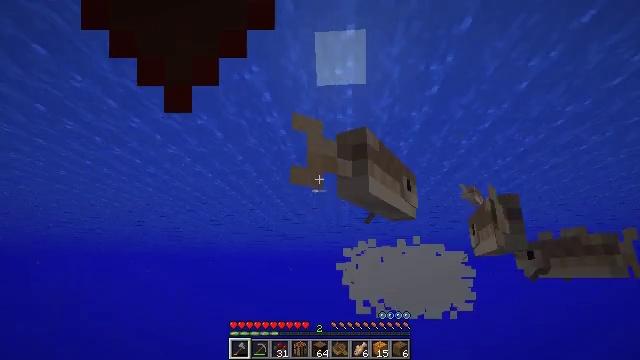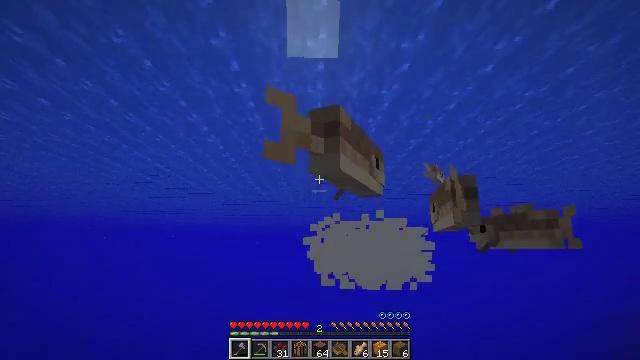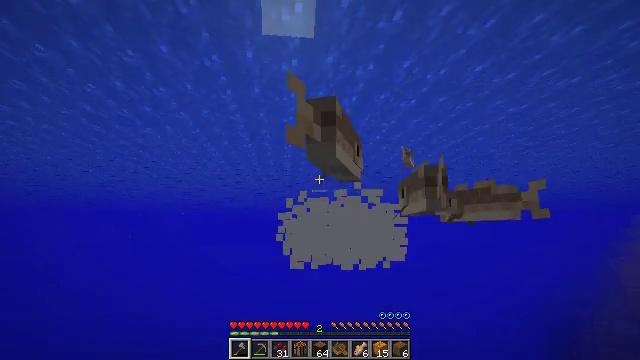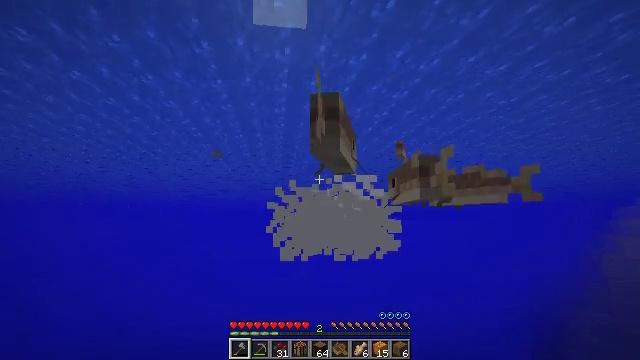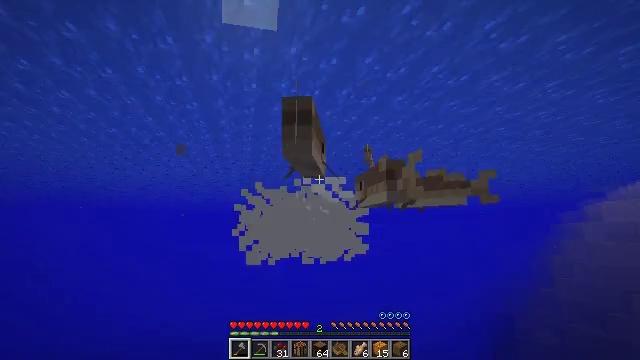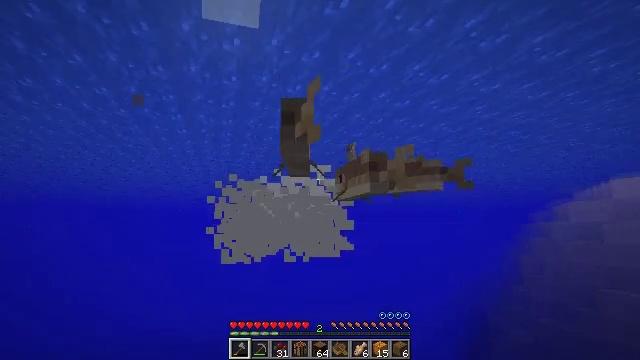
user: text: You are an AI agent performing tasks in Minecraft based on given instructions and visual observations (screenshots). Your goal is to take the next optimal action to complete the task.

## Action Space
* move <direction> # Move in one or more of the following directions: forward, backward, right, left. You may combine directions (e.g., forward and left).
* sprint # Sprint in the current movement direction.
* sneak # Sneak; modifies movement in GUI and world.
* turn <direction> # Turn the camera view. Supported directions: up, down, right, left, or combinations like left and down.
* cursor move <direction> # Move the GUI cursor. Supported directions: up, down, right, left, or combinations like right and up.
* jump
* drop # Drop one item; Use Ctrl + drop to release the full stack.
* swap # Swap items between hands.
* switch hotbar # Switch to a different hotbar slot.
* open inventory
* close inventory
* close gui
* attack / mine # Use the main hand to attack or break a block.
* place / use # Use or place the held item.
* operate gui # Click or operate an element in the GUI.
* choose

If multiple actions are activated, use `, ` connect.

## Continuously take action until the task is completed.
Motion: motion action
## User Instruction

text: Hunt a cod.
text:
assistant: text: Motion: turn right and down, attack / mine
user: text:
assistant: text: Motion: turn right and down, attack / mine
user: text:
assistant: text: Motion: move forward, turn right and down, attack / mine
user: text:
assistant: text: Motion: move forward, turn right, attack / mine
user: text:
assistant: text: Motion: move forward, turn right
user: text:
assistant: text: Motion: no_op